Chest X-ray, PA view. Patient: 59 years old, sex M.
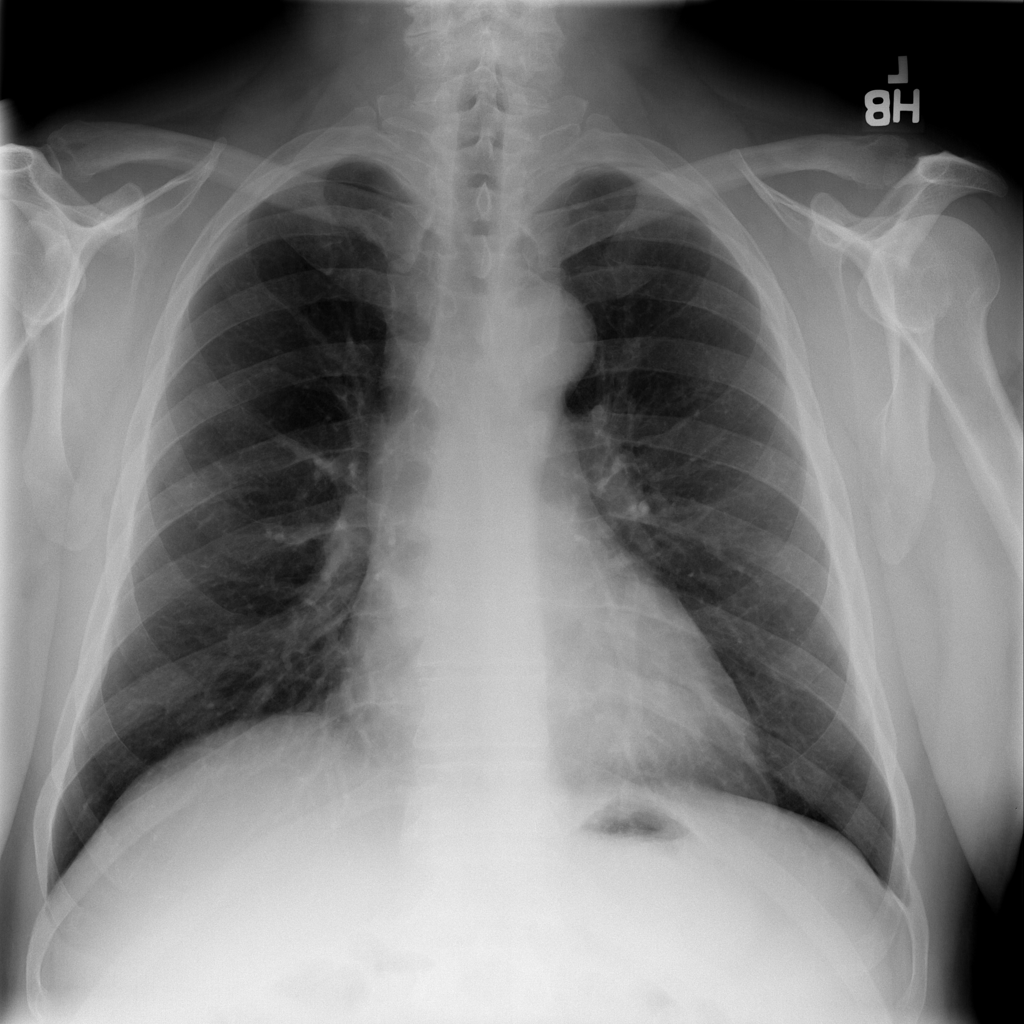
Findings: No Finding